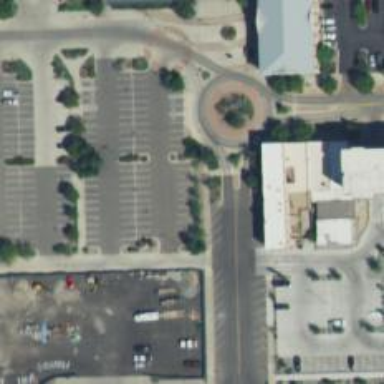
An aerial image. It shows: Parking space is available.